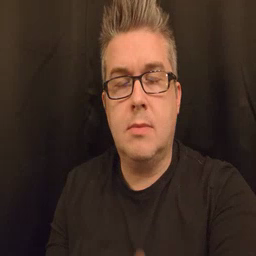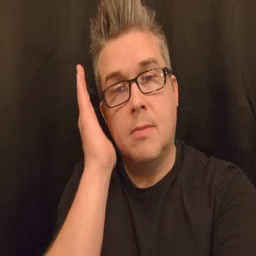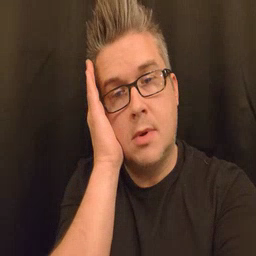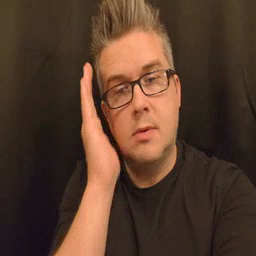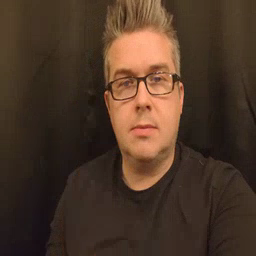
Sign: bed